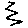
Label: zigzag